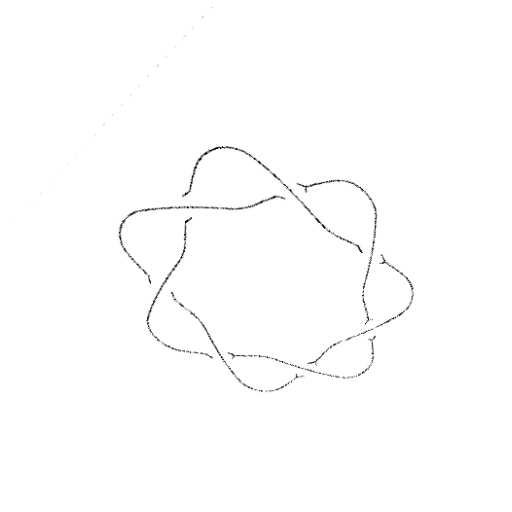
Crossing number: 7